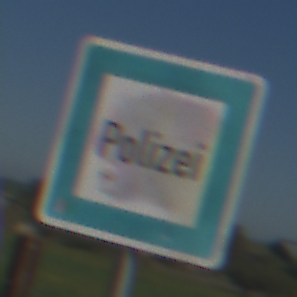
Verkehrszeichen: Polizei
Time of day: MorningAfternoon
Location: Outdoor (RoadRail)
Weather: Clear
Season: NotSpecified
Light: Natural